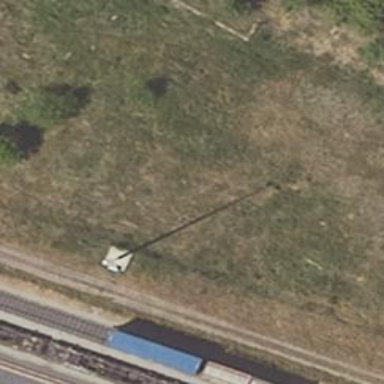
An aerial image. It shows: Abandoned railway.